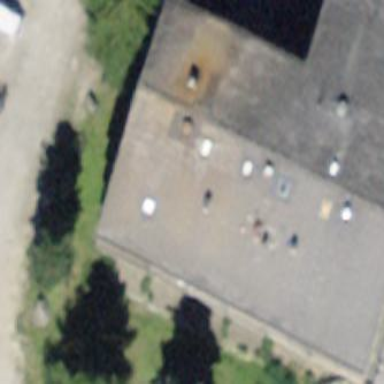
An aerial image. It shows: Residential building with tile roof.